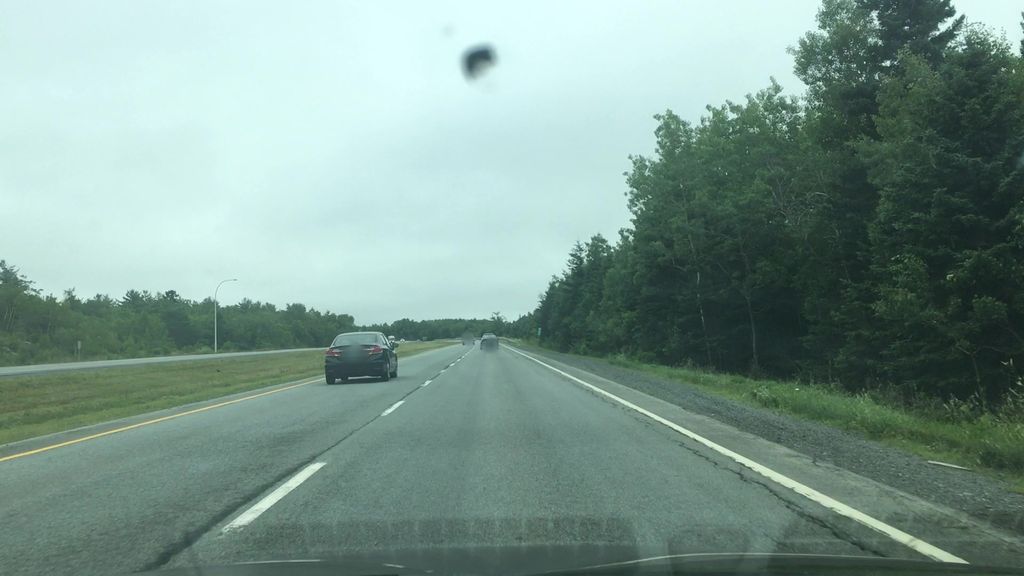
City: halifax